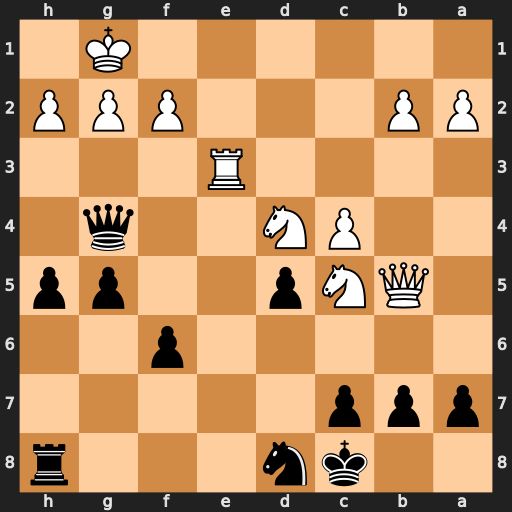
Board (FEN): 2kn3r/ppp5/5p2/1QNp2pp/2PN2q1/4R3/PP3PPP/6K1
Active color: b
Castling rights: -
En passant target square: -
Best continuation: Qd1+ Re1 Qxe1#